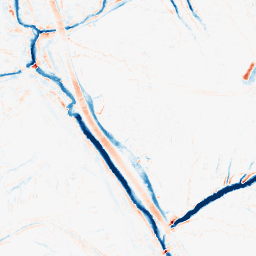
Category: morphological
Decomposition family: morphological
Decomposition parameters: operation: average
size: 5
Upsampling method: sinc_hamming
Upsampling parameters: scale: 4
kernel_size: 8
Upsampling scale: 4